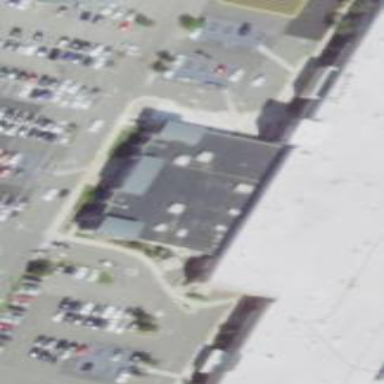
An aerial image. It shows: Commercial building.